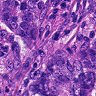
Metastatic tissue present: yes